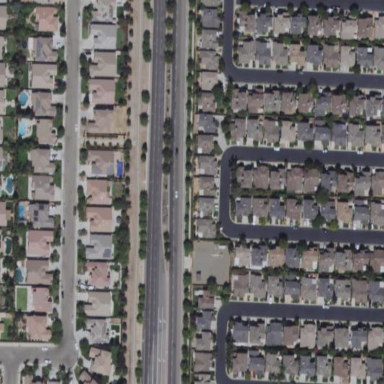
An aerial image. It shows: Residential road area.